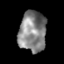
Tissue: skin
Cell type: Epithelial cells
Senescence score: 0.2386
Nuclear area (px): 1087
Mean DAPI intensity: 132.955